【题型】解答题　【知识点】立体几何　【难度】medium
已知在正四棱柱$ABCD-A_1B_1C_1D_1$中，$AD=3$，$AA_1=4$，点$E$是$CD_1$的中点。

\vspace{0.2cm}
(1) 求证：$AD_1 \parallel$平面$EBD$；

(2) 求异面直线$AD_1$与$DE$所成角的大小；

(3) 求三棱锥$D_1-EBD$的体积。
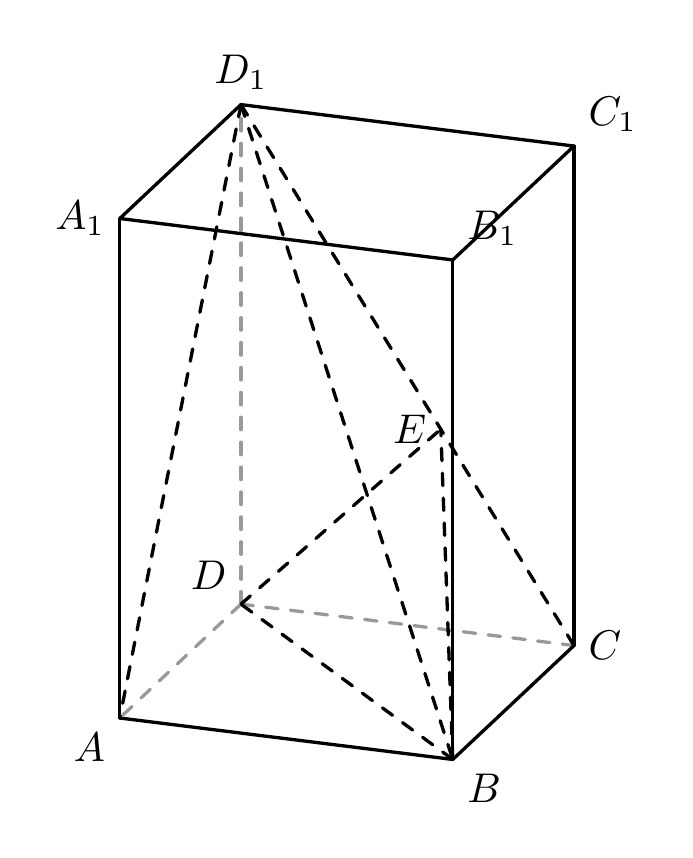
【解答】
\vspace{0.2cm}
\textbf{【答案】}
(1) 证明见解析

(2) $\boldsymbol{\arccos\frac{16}{25}}$

(3) $\boldsymbol{3}$

\vspace{0.2cm}
\textbf{【知识点】}锥体体积的有关计算、求异面直线所成的角、证明线面平行

\vspace{0.2cm}
\textbf{【分析】}
(1) 根据中位线的性质可得$OE \parallel AD_1$，由线面平行的判定定理即可证明；

(2) 由（1）可知$\angle DEO$为异面直线$AD_1$与$DE$所成角的平面角，利用勾股定理分别求出$DO$、$OE$、$DE$的值，结合余弦定理计算即可。

(3) 计算$BD$、$CO$长，证明$CO \perp$平面$D_1DB$，利用三棱锥体积转化即可得三棱锥$D_1-EBD$的体积。

\vspace{0.2cm}
\textbf{【详解】}
(1) 连接$AC$，交$BD$于点$O$，则$O$为$AC$的中点，

又因为$E$为$CD_1$的中点，连接$OE$，则$OE \parallel AD_1$，

$\because AD_1 \not\subset$平面$EBD$，$OE \subset$平面$EBD$，

$\therefore AD_1 \parallel$平面$EBD$；

\vspace{0.2cm}
(2) 由（1）知，$OE \parallel AD_1$，

所以$\angle DEO$为异面直线$AD_1$与$DE$所成角或其补角，

在$\triangle DEO$中，$DO = \frac{1}{2}DB = \frac{3\sqrt{2}}{2}$，$OE = \frac{1}{2}AD_1 = \frac{5}{2}$，$DE = \sqrt{\left(\frac{3}{2}\right)^2 + (2)^2} = \frac{5}{2}$，

由余弦定理，得
\[
\cos\angle DEO = \frac{DE^2 + OE^2 - OD^2}{2DE \cdot OE} = \frac{\frac{25}{4} + \frac{25}{4} - \frac{18}{4}}{2 \times \frac{5}{2} \times \frac{5}{2}} = \frac{16}{25},
\]

故异面直线$AD_1$与$DE$所成角为$\arccos\frac{16}{25}$；

\vspace{0.2cm}
(3) 因为正方形$ABCD$，所以$CO \perp BD$，且$BD = \sqrt{3^2 + 3^2} = 3\sqrt{2}$，$CO = \frac{1}{2}BD = \frac{3\sqrt{2}}{2}$，

又在正四棱柱$ABCD-A_1B_1C_1D_1$中，$DD_1 \perp$平面$ABCD$，

因为$CO \subset$平面$ABCD$，所以$DD_1 \perp CO$，

因为$DD_1 \cap BD = D$，$DD_1$、$BD \subset$平面$D_1DB$，所以$CO \perp$平面$D_1DB$，

所以
\[
V_{D_1-EBD} = V_{E-BDD_1} = \frac{1}{2}V_{C-BDD_1} = \frac{1}{2} \times \frac{1}{3}S_{\triangle BDD_1} \cdot CO = \frac{1}{6} \times \frac{1}{2} \times 3\sqrt{2} \times 4 \times \frac{3\sqrt{2}}{2} = 3.
\]

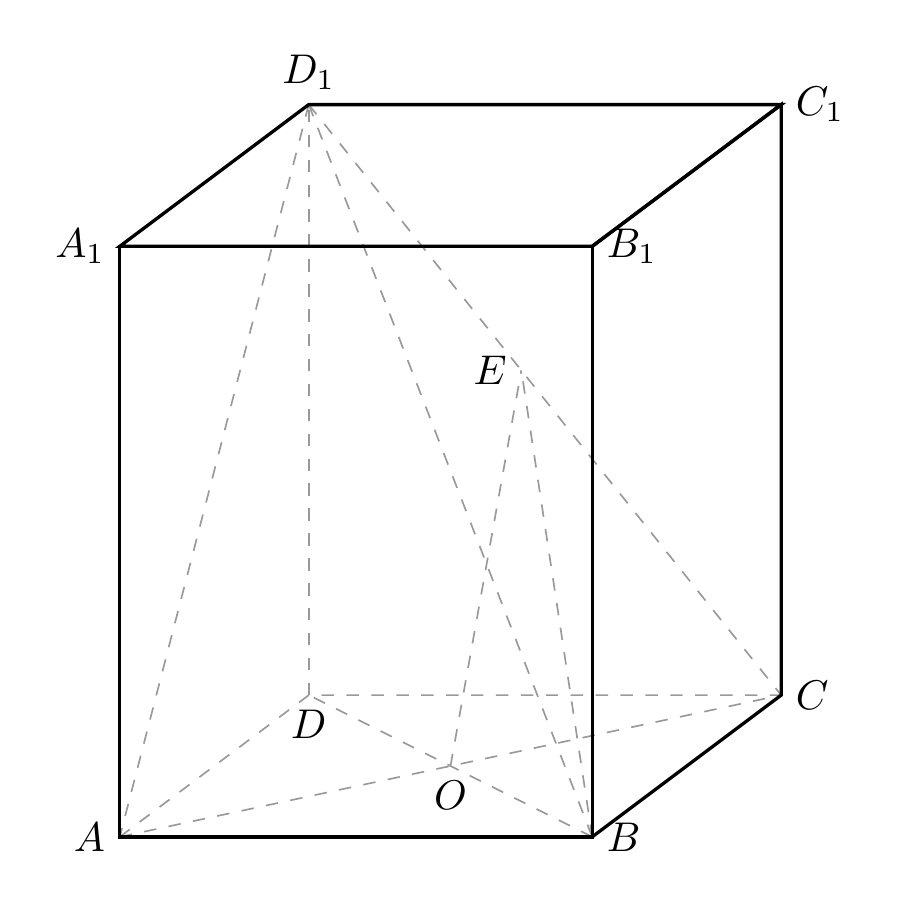
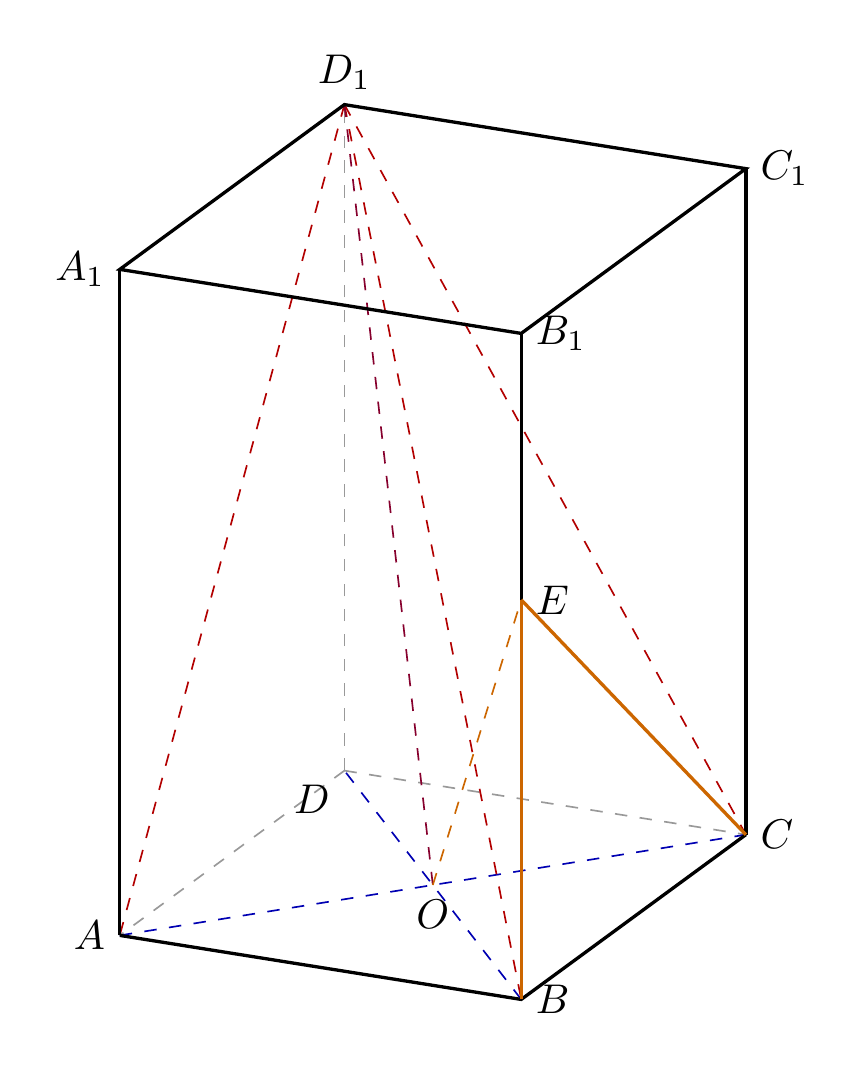